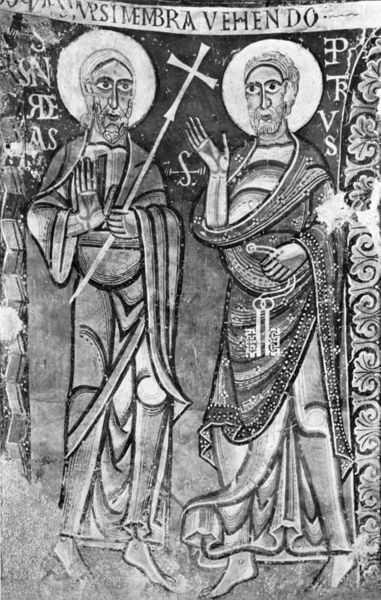
Titel: Wandmalerei aus San Pedro de Seo de Urgel (ursprünglich)
Institution: Barcelona, Museo de Arte de Cataluna
Schlagwörter: hand, umhang, weiß, finger, grau, männer, schwarz, hochformat, ornament, bart, bärte, falten, gesicht, hände, gewand, tücher, gewänder, füße, schrift, stab, kaiser, inschrift, ornamente, faltenwurf, knie, barfuss, kreuz, schwarzweiß, fensterbild, heiligenschein, nimbus, mittelalter, kreuzzug, heilige, schlüssel, miniatur, petrus, banderole, latein, apostel, andreas, paulus, frühchristentum, himmelsschlüssel, grosse augen